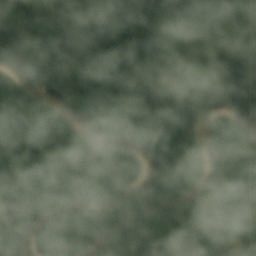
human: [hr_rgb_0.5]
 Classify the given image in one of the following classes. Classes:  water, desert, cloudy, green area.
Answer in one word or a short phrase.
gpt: cloudy